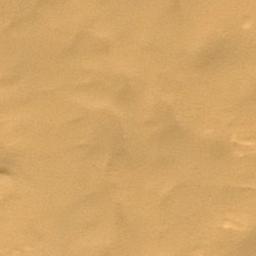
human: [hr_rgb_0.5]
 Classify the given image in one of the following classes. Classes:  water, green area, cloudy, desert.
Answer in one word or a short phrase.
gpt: desert